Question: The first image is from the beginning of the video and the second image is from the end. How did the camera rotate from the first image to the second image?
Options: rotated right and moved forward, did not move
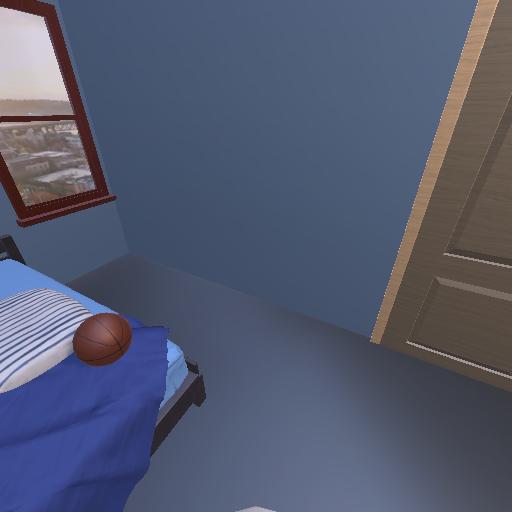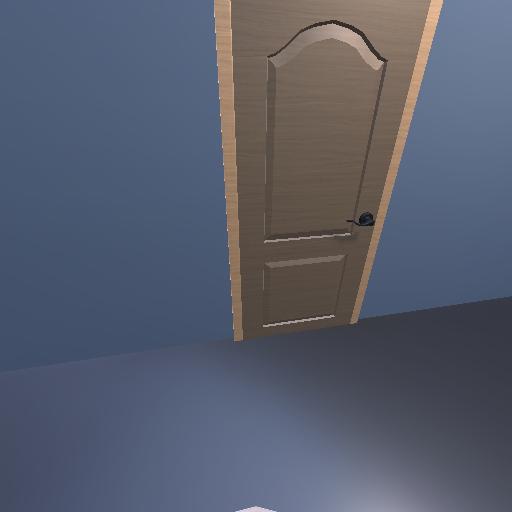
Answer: rotated right and moved forward